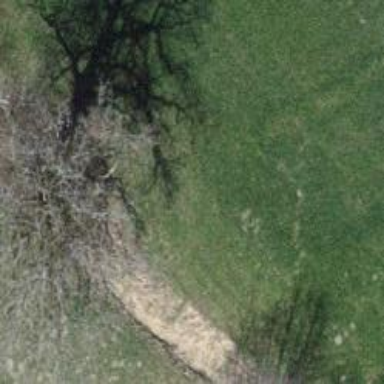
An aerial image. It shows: Single tag "natural: tree."